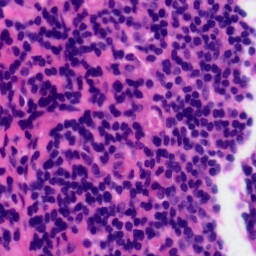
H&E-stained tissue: Tonsil